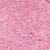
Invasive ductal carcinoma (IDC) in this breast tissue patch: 0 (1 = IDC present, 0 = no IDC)